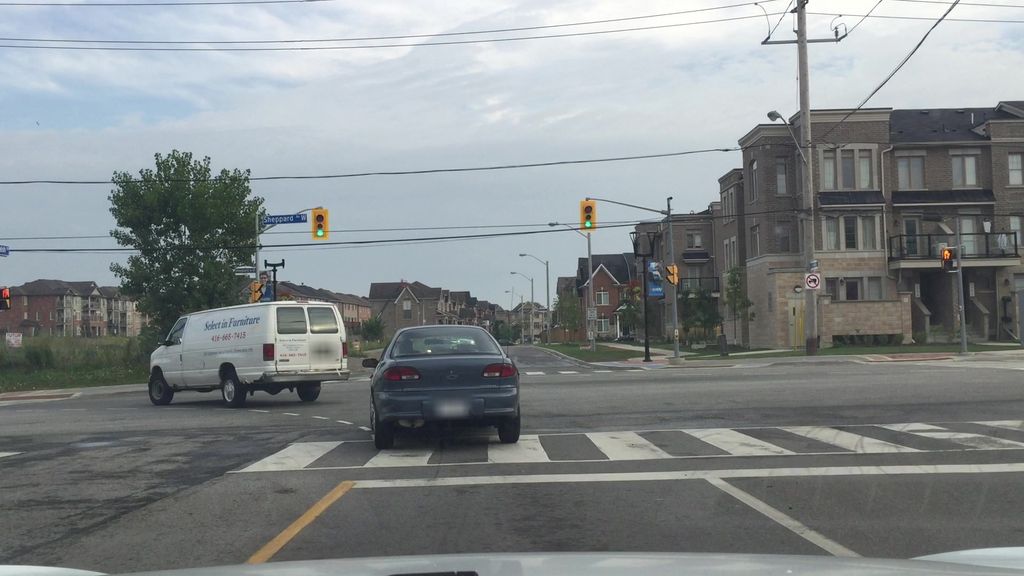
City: toronto